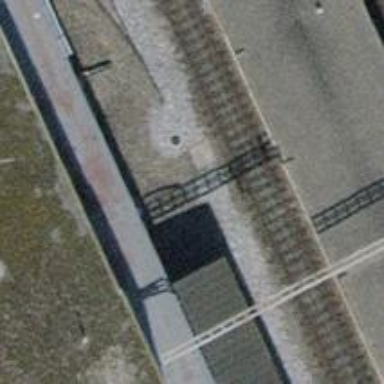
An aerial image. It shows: Tunnel footway.